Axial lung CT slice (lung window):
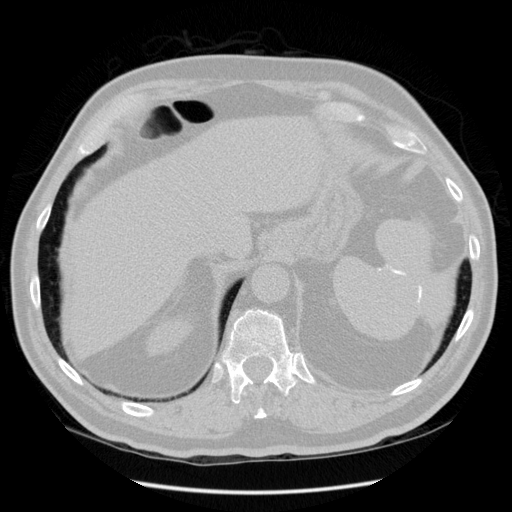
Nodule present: no